Chest X-ray:
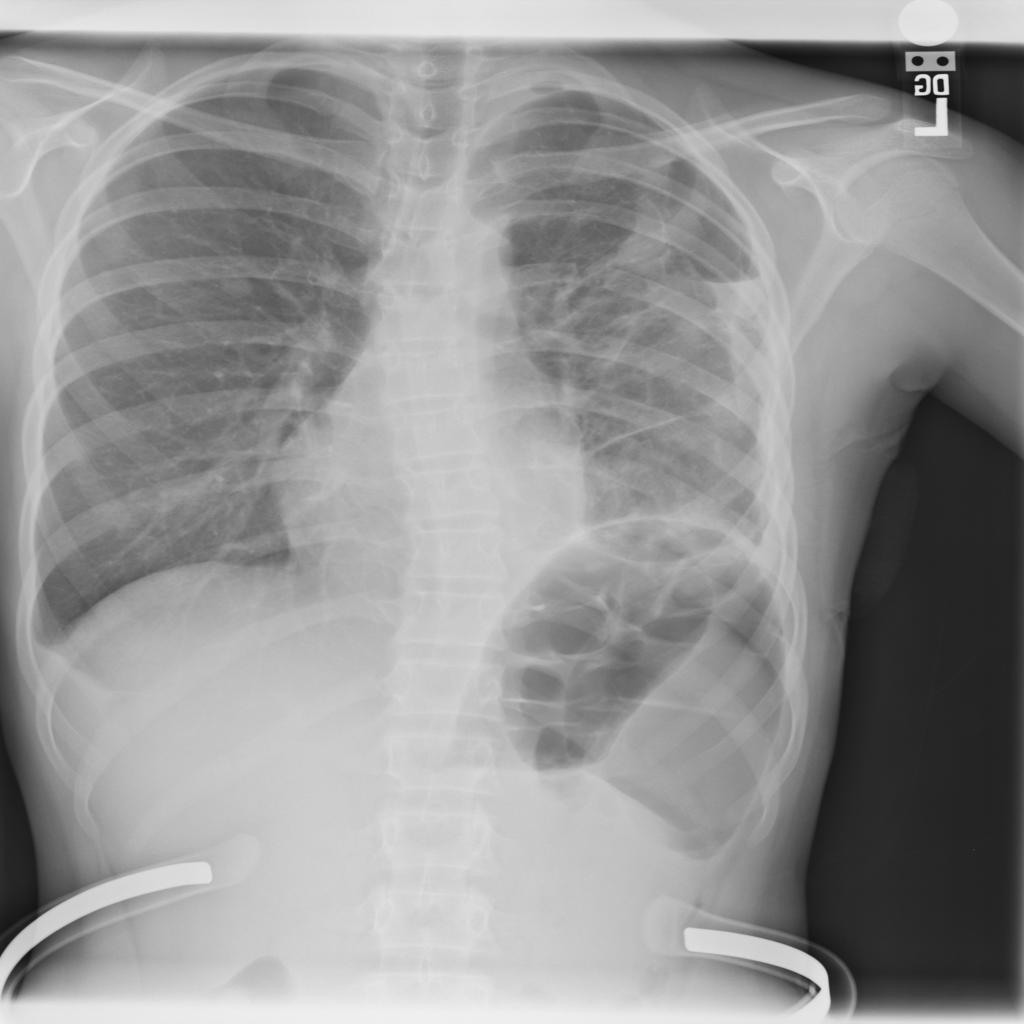
Findings: Consolidation, Effusion, Nodule, Fracture
No abnormal finding: no